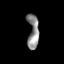
Tissue: skin
Cell type: Epithelial cells
Senescence score: 0.2103
Nuclear area (px): 387
Mean DAPI intensity: 137.357